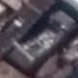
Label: civil